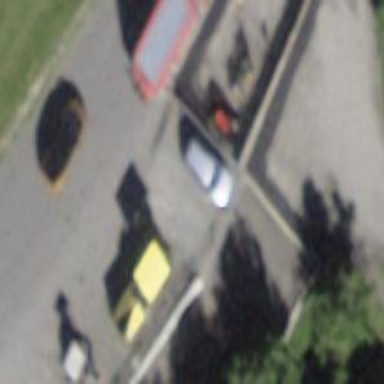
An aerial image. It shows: Garage building.